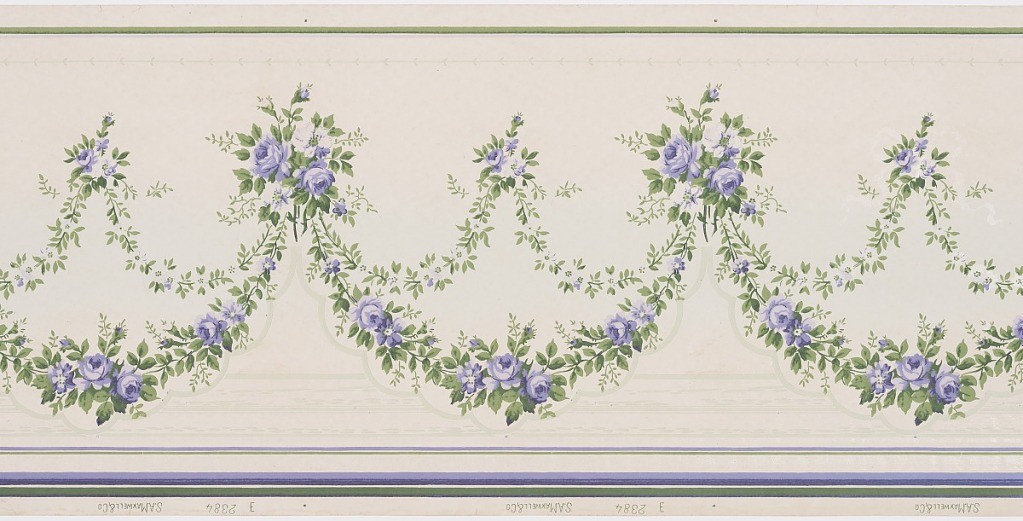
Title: Frieze
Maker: S.A. Maxwell & Co.
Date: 1905–1915
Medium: Machine-printed paper
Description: Festoons of roses, buds, and leaves within scalloped swag. Enclosed within large festoons are two miniature garlands with ribbon bowknot. The lower portion of the frieze edged with vari-sized striped bands. There are small patterns of leafy stems that appear between some stripes, in mica. The top edge has a  narrow vine-like band and two narrow stripes.